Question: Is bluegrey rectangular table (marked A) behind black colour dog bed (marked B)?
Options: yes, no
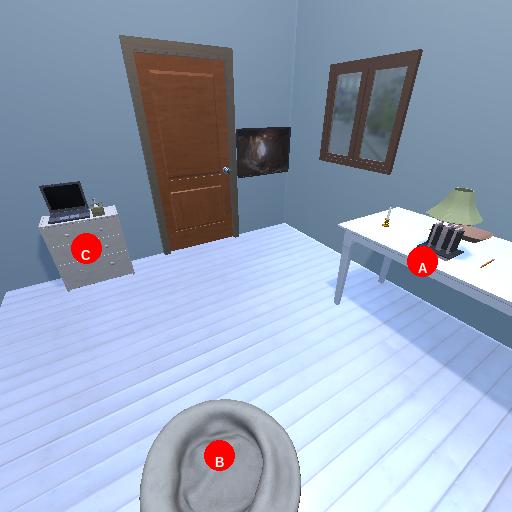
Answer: yes